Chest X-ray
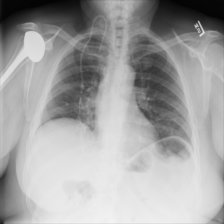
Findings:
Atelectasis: negative
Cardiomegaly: negative
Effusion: negative
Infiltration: negative
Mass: negative
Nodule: negative
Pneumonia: negative
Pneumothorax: negative
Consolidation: negative
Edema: negative
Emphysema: negative
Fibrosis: negative
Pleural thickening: negative
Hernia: negative